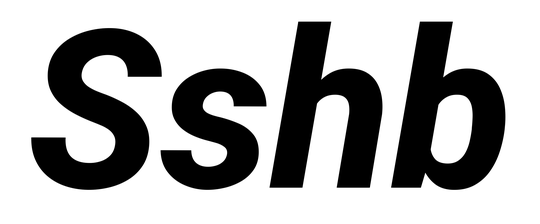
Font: Roboto-Italic_ExtraBold_Italic